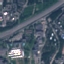
Land use / land cover class: Highway